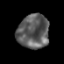
Tissue: prostate
Cell type: T cells
Senescence score: 0.3216
Nuclear area (px): 1051
Mean DAPI intensity: 93.013